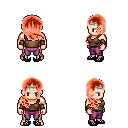
a pixel art fantasy rpg character, male body template, human, light skin, brown pirate shirt, magenta pants, red right-swept hairstyle, silver tiara, cloth bracers, ghillies, four views (front, back, left, right), 2x2 character sprite sheet, small pixel art, hard edges, no anti-aliasing